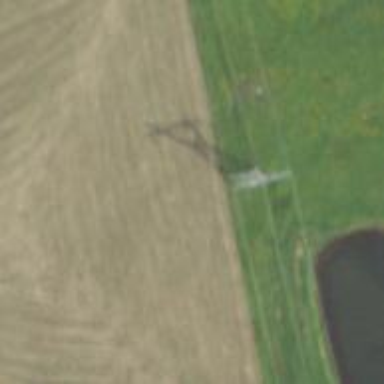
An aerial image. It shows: Power tower.